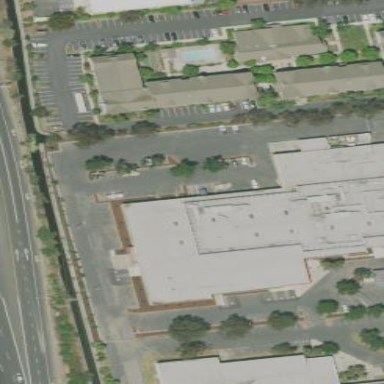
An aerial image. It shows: Commercial building.